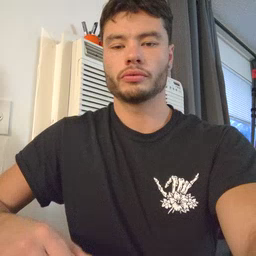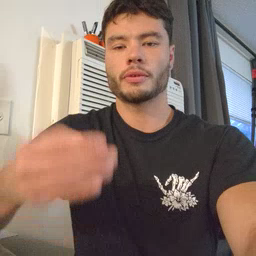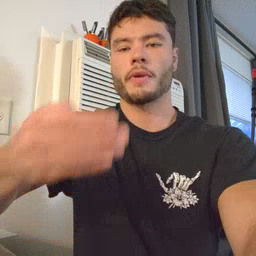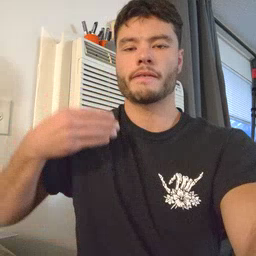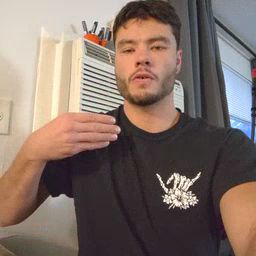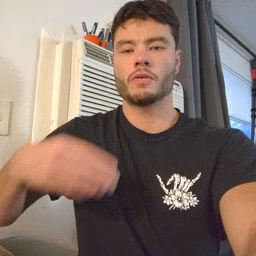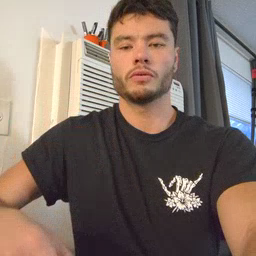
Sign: before